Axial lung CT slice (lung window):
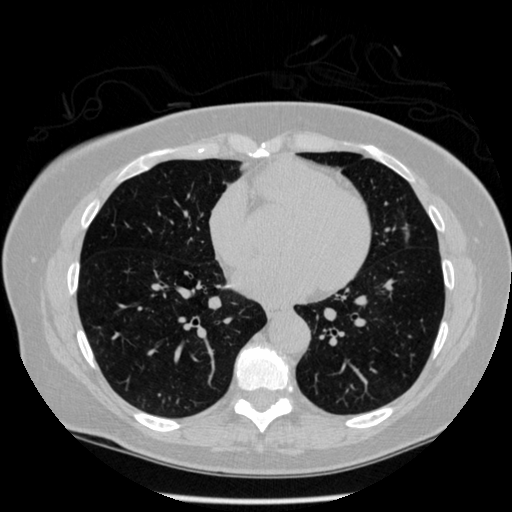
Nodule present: no